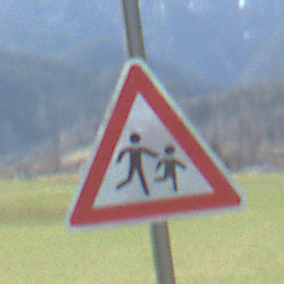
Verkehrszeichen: KinderLinks
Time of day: MorningAfternoon
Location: Outdoor (Nature)
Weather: PartlyCloudy
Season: NotSpecified
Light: Natural